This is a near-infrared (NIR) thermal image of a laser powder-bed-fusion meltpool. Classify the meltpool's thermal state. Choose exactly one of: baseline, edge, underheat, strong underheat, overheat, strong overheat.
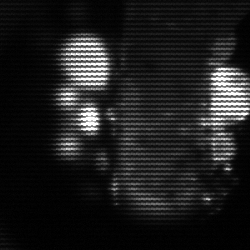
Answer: strong underheat